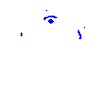
Particle: electron